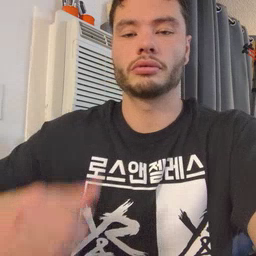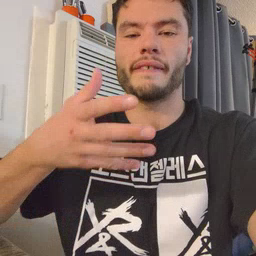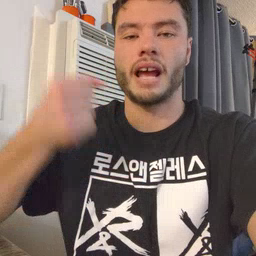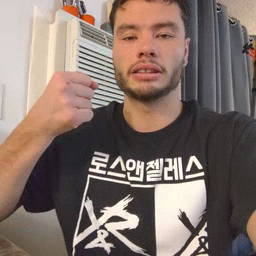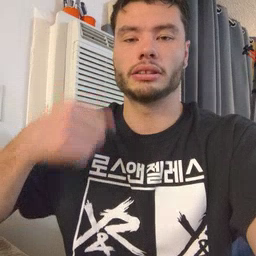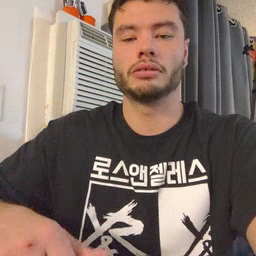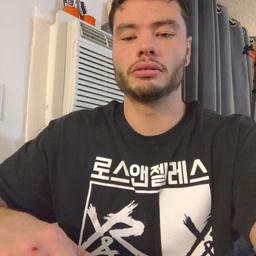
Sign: fast